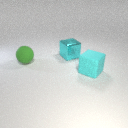
large green rubber sphere to the left of large cyan rubber cube